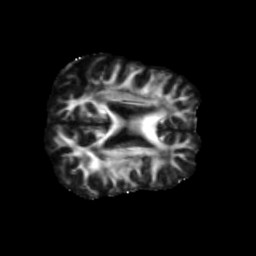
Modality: FA
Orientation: axial
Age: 73
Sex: female
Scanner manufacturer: siemens
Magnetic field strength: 3 T
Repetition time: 5.47 s
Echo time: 0.0854 s